Question: Given this markup,
'''
<div id="header"></div>
<div id="content"></div>
<div id="sidebar"></div>
#header {
no styles at all
}
#content {
float: left;
}
#sidebar {
float: right;
}
'''
How do I position the divs using CSS floats without changing the markup?

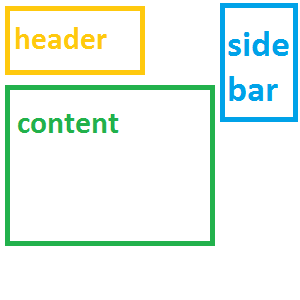
Answer: Do you need smth like this?
<URL>